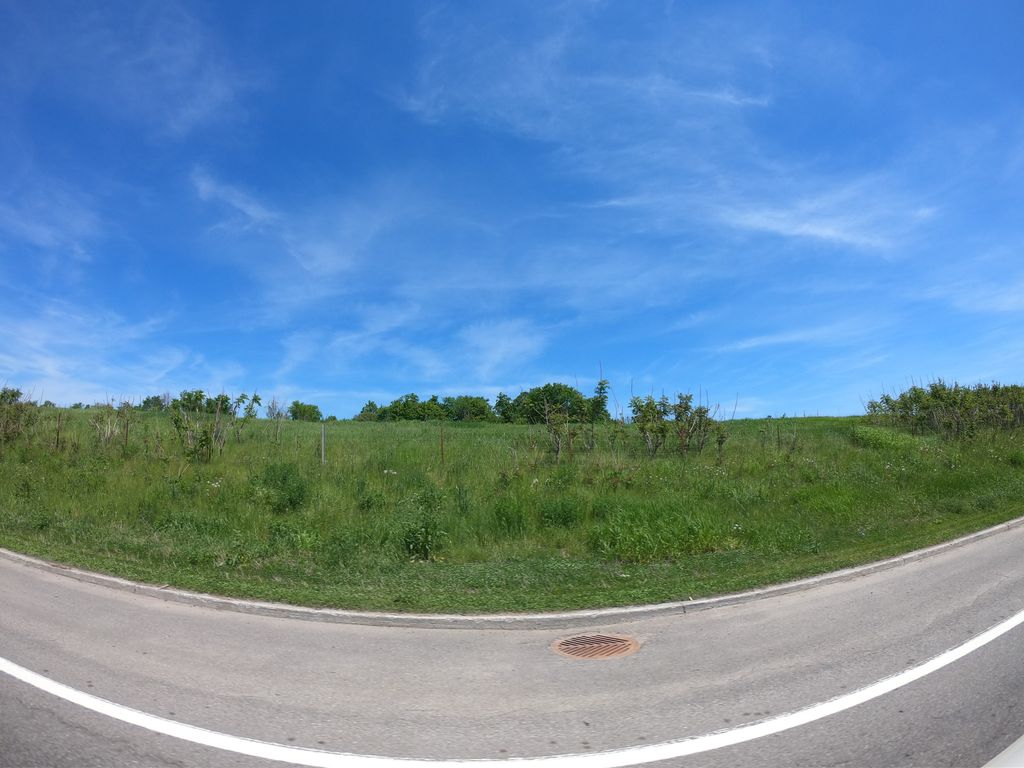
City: ottawa-gatineau